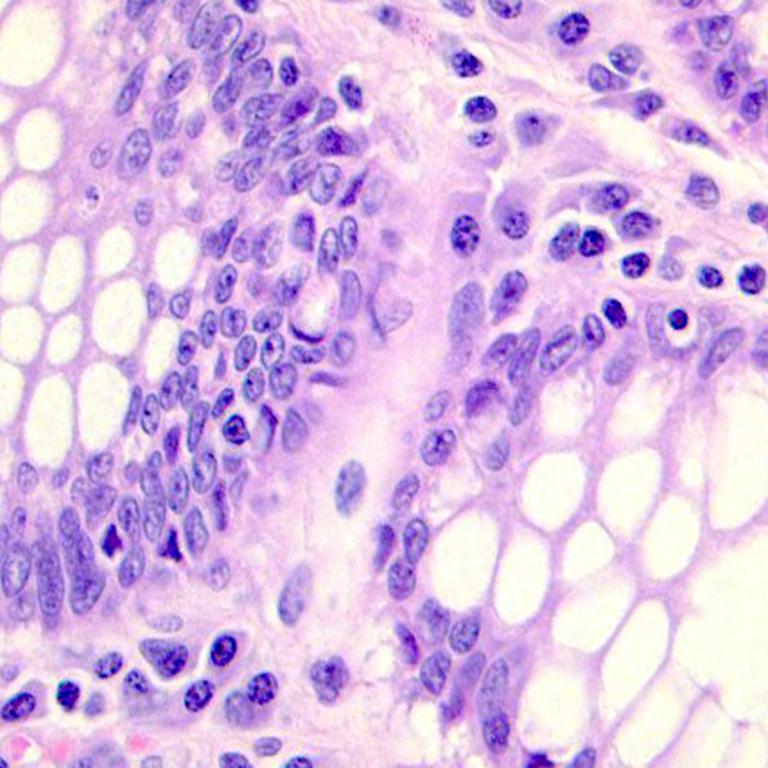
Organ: colon
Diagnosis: benign